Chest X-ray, AP view. Patient: 50 years old, sex M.
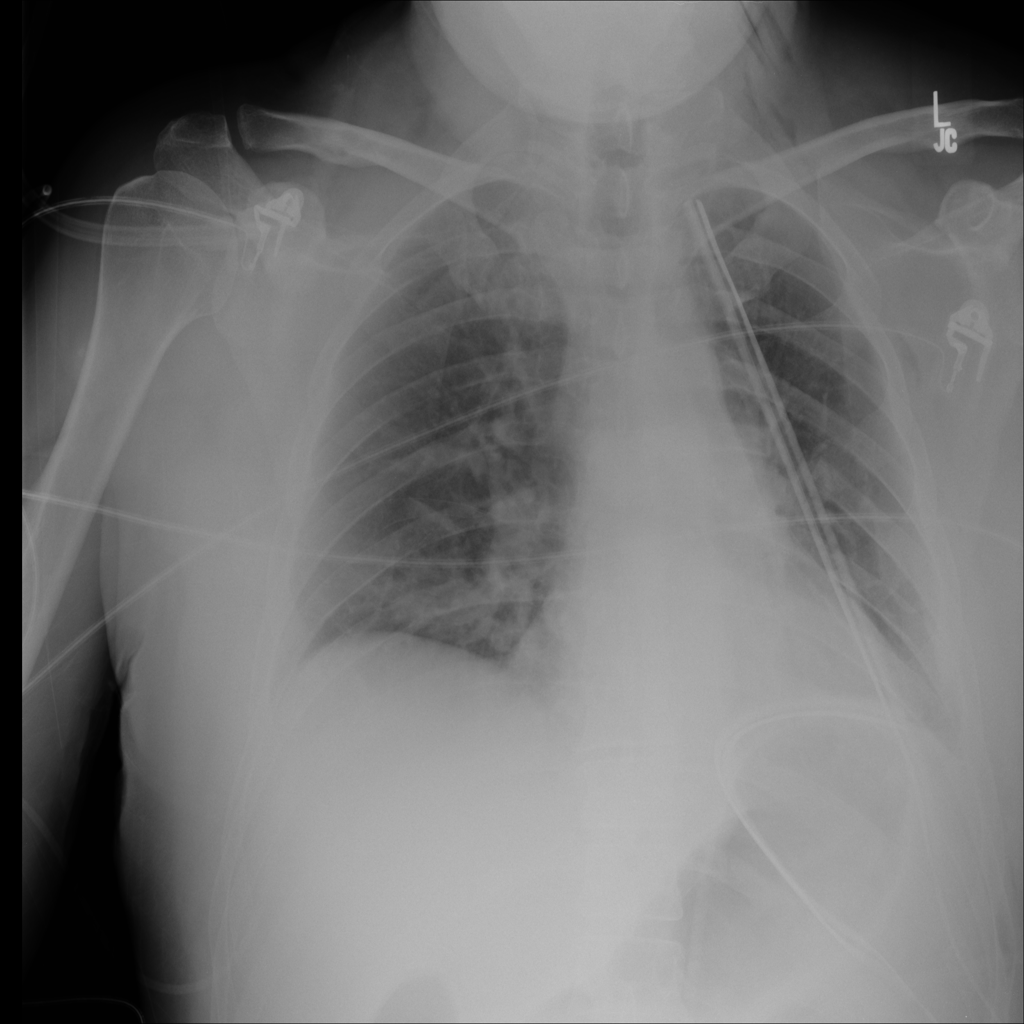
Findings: Atelectasis, Emphysema